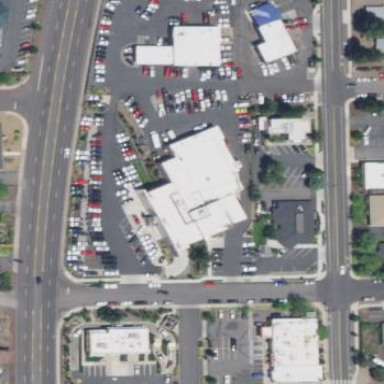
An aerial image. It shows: Building that houses car shop.